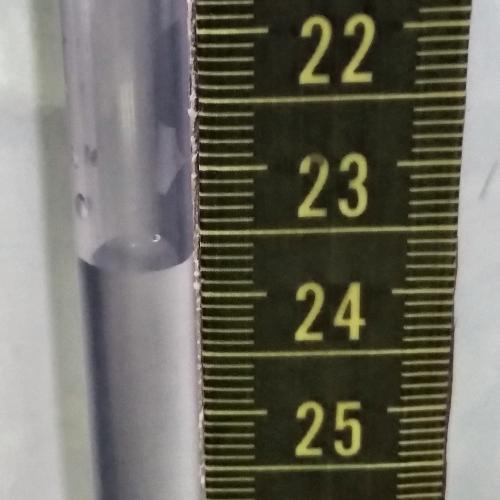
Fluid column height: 23.7 cm